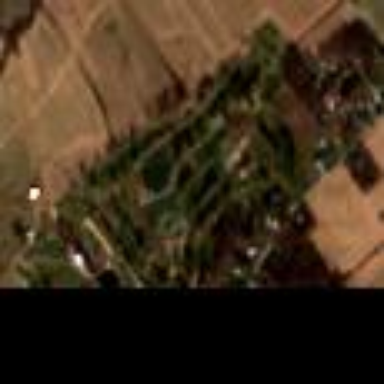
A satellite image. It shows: Golf course surrounded by greenery.